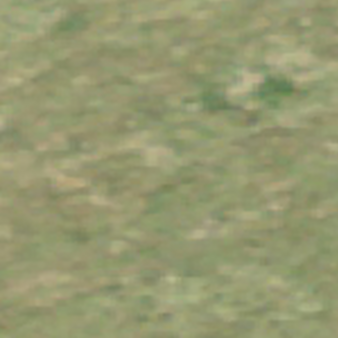
Label: other